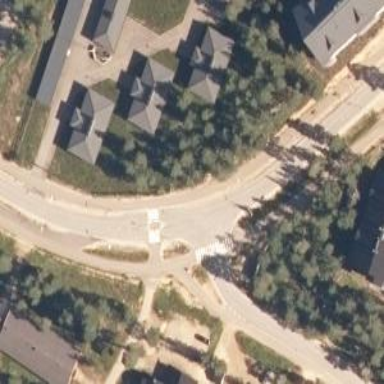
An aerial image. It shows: Asphalt footway with marked crossing.